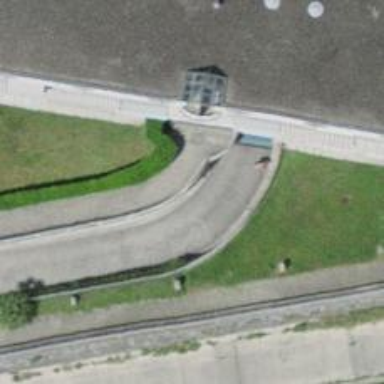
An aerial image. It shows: Retaining wall.